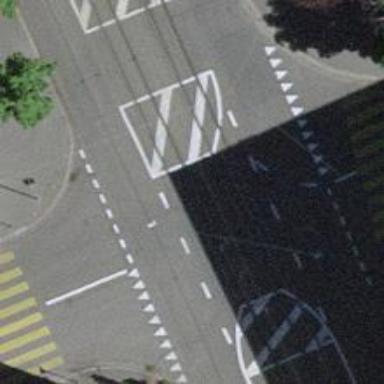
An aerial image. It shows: Tram level crossing on the railway.